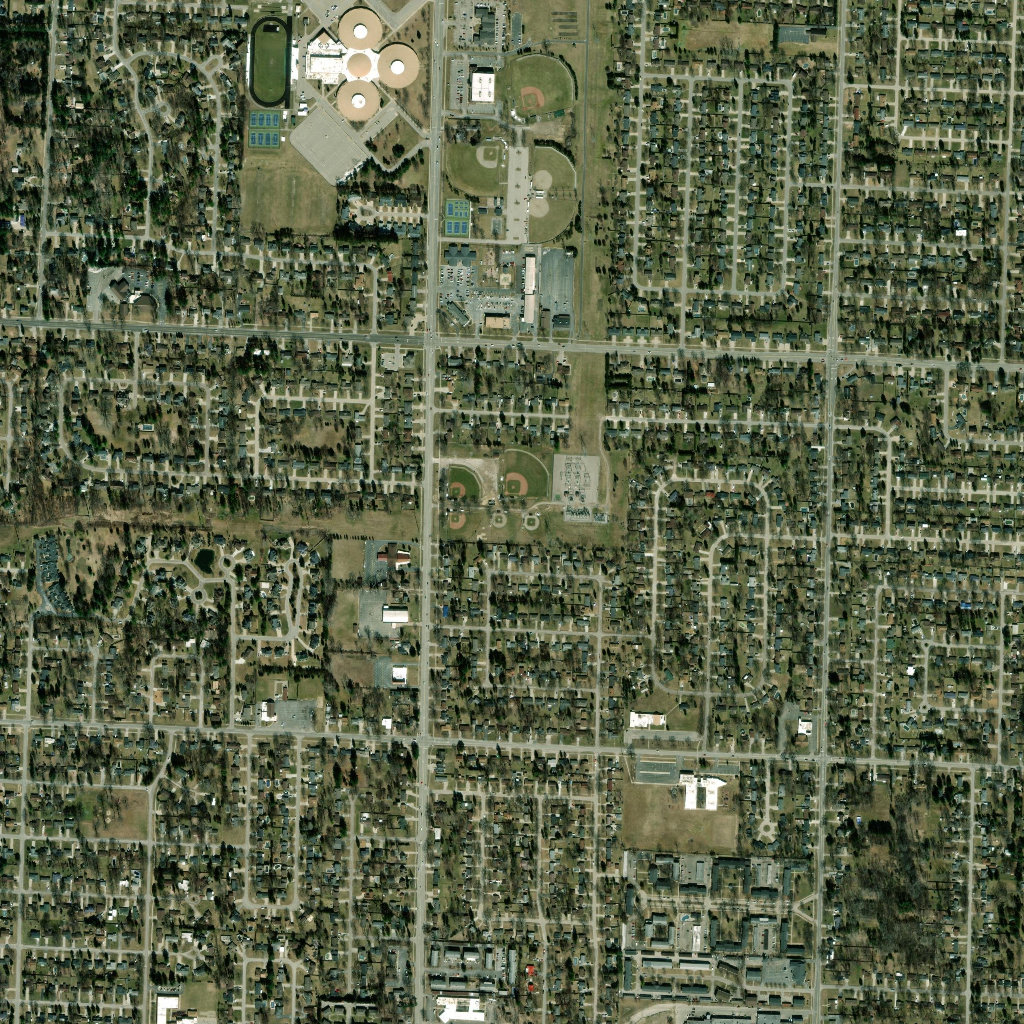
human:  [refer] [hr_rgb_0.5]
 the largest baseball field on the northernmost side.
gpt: <box>[[49, 4, 56, 11, 0]]</box>